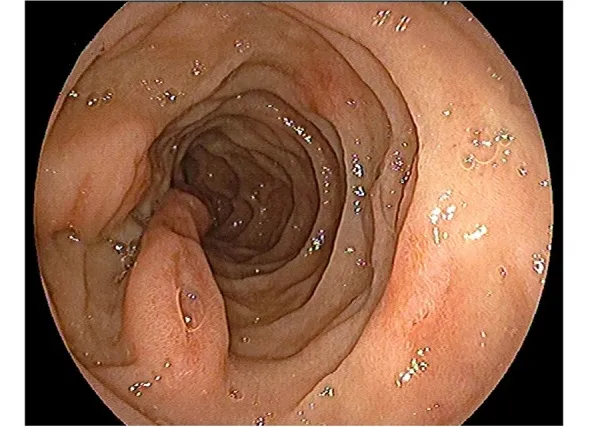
Brunner's gland adenoma with multiple ulcers on surface initial view with major papillary opening.
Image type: endoscopy (gi_endoscopy)